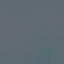
Land use / land cover class: SeaLake